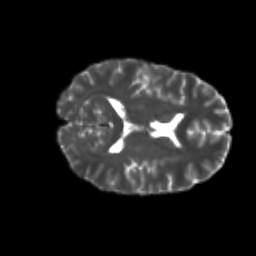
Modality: T2w
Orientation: axial
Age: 20
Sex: female
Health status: healthy
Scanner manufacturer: philips
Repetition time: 7.389 s
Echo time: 0.08599 s